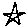
Label: star